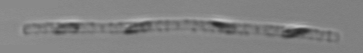
Label: Leptocylindrus